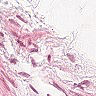
Metastatic tissue present: no